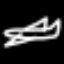
Label: airplane